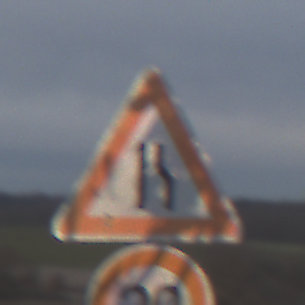
Verkehrszeichen: EinseitigVerengteFahrbahnRechts
Zusatzzeichen unten: Geschwindigkeit20
Umgebung: Outdoor, Suburban
Tageszeit: MorningAfternoon
Wetter: Overcast
Licht: Natural
Jahreszeit: NotSpecified
Kontrast: LowContrast